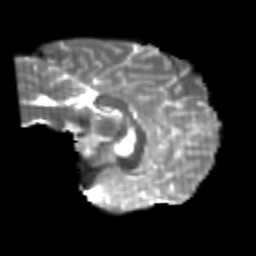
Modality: T2w
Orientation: sagittal
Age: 22
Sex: male
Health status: healthy
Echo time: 0.074 s